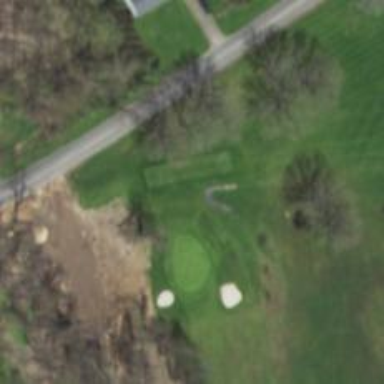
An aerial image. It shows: Golf tee on grassy land.